Question: my Xcode 4.3.2 app terminates and raises an 'EXC_BAD_ACCESS' when i turned to product->analyze, it gives me the statement above, but i don't know how to resolve it, here's a screenshot below of the method having the problem demonstrates the situation, thanks

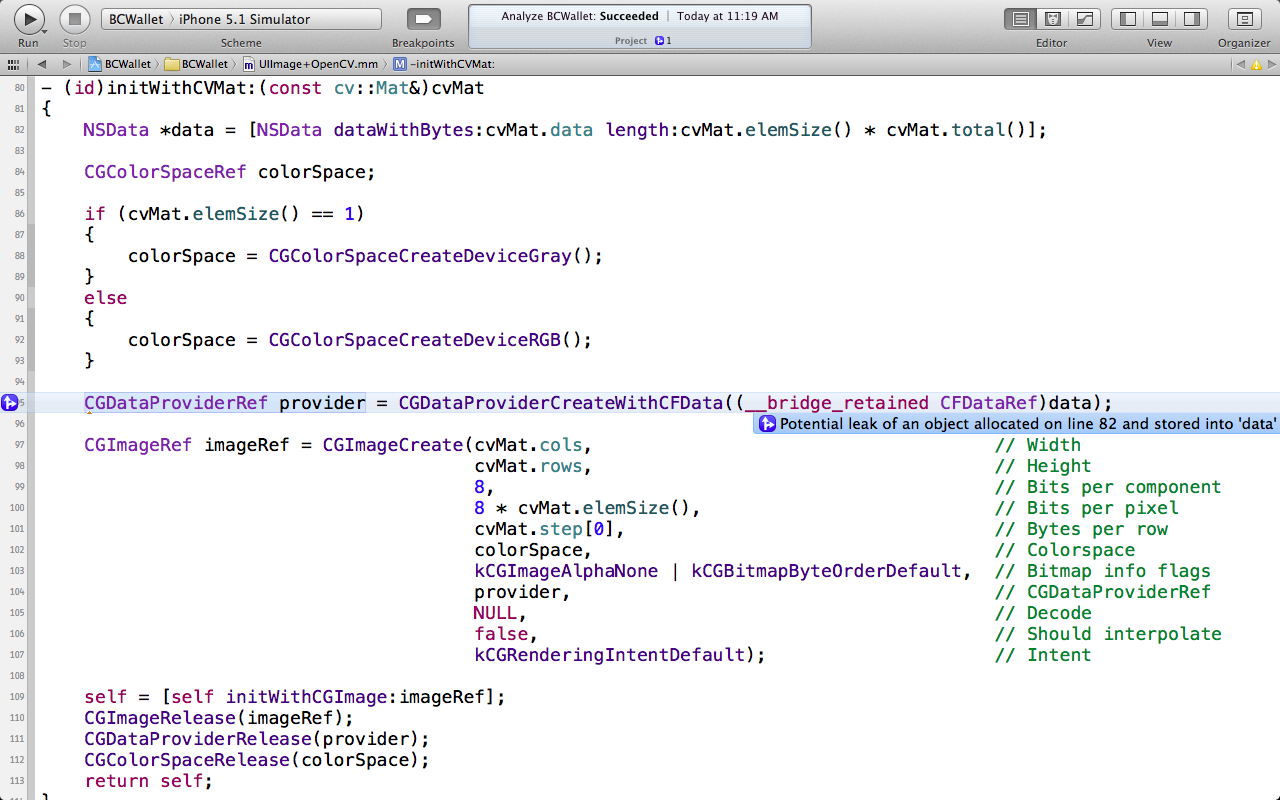
Answer: Try this
'''
CFDataRef cfData = (__bridge_retained CFDataRef)data;
CGDataProviderRef provider = CGDataProviderCreateWithCFData(cfData);
CFRelease(cfData);
'''